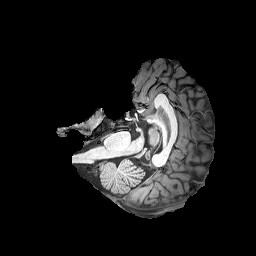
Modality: T1w
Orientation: axial
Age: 22
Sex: male
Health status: healthy